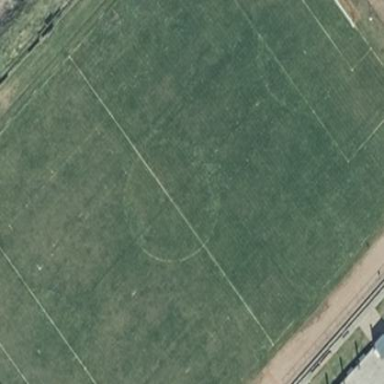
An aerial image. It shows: Soccer pitch for leisure land activities.